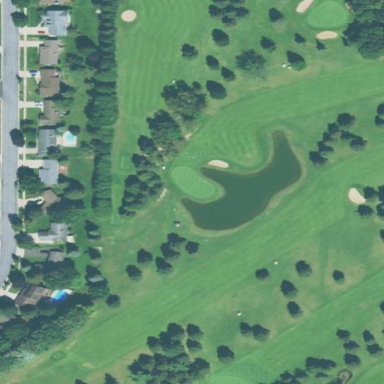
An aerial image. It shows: Area with grass used as rough in golf course.